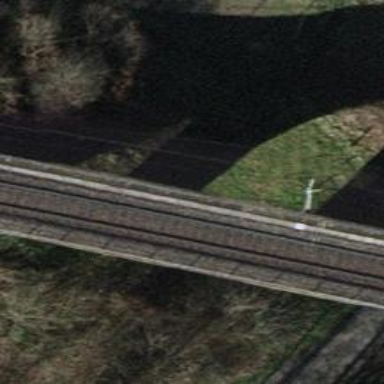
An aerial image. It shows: Railway bridge with electrified contact line. There is one track on the bridge.